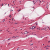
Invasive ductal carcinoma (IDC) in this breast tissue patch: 0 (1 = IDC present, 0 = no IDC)